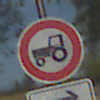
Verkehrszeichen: VerbotKraftfahrzeugeZuegeNichtSchneller25
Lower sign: RichtungsangabeDurchPfeile5
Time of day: MorningAfternoon
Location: Outdoor (Nature)
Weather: PartlyCloudy
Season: NotSpecified
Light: Natural